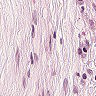
Metastatic tissue present: no